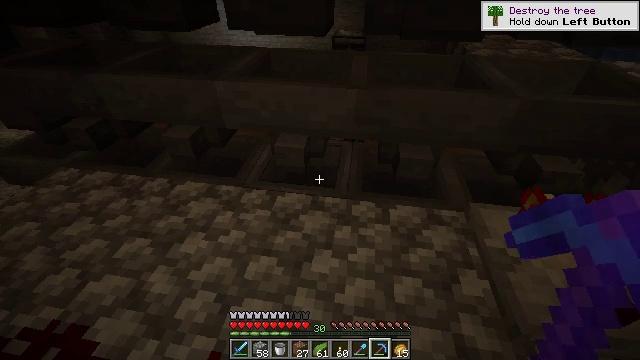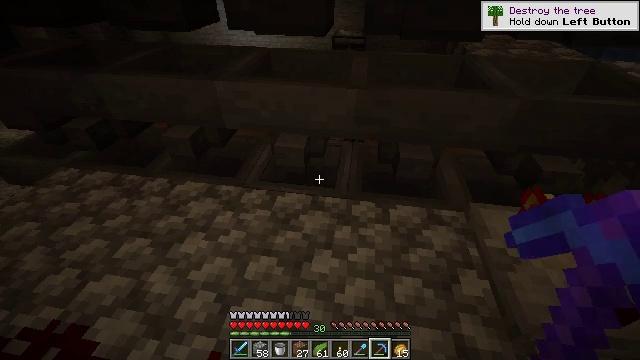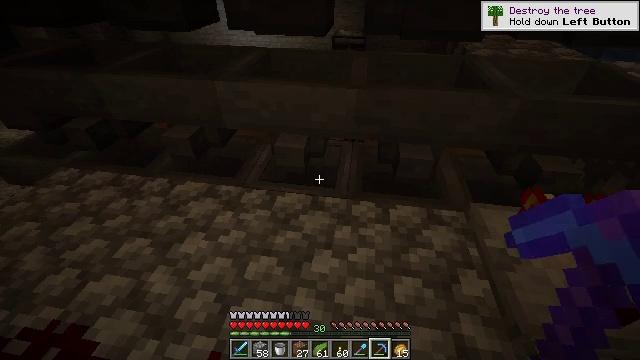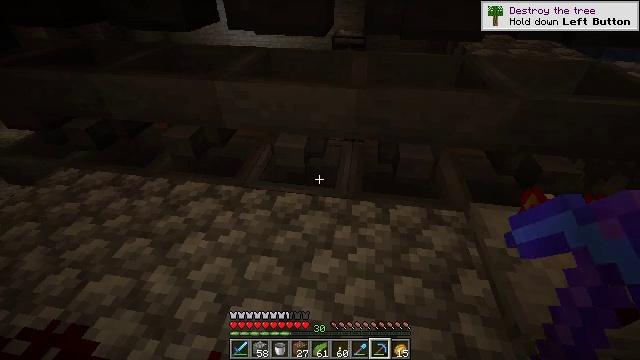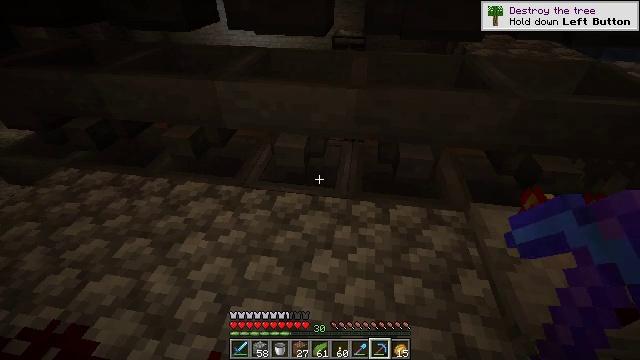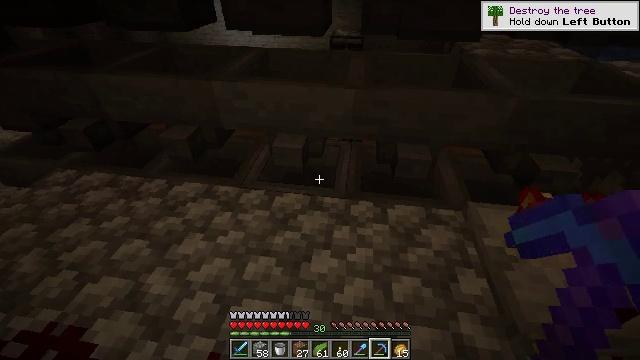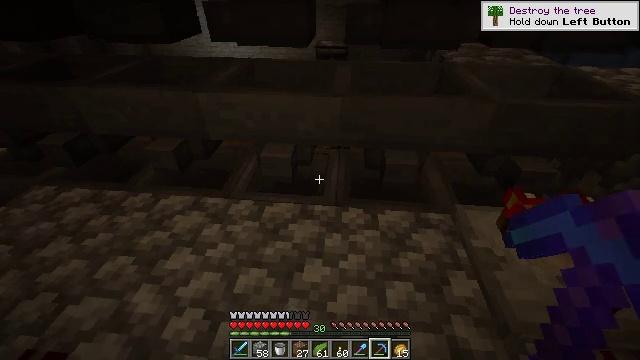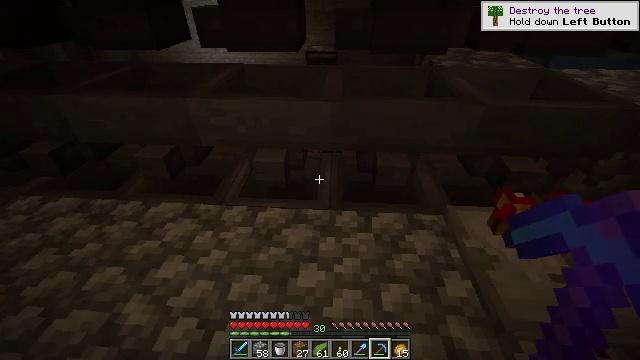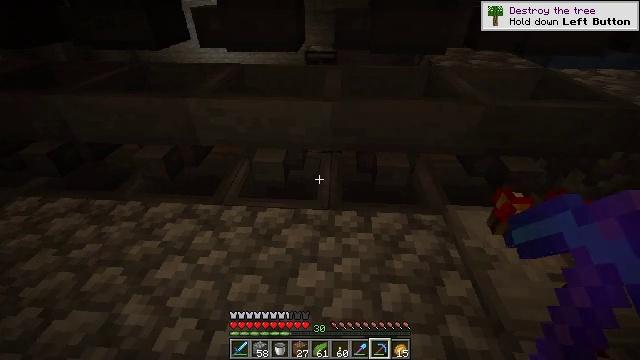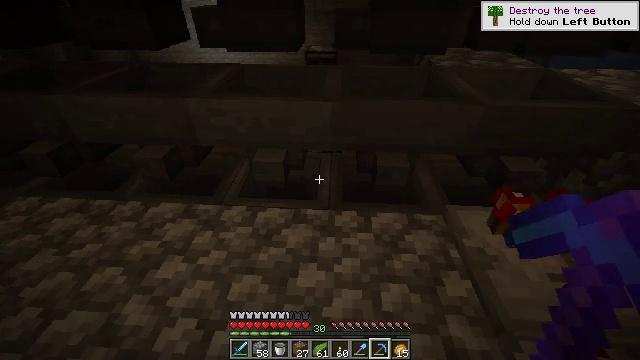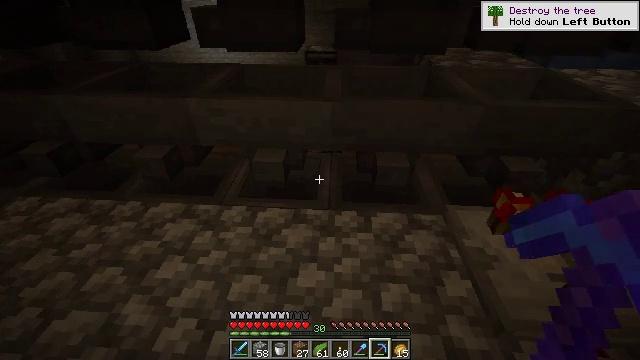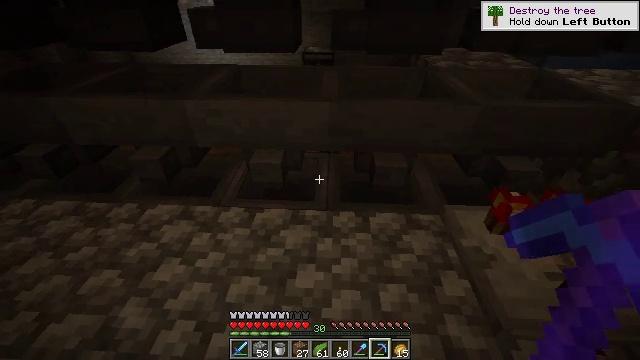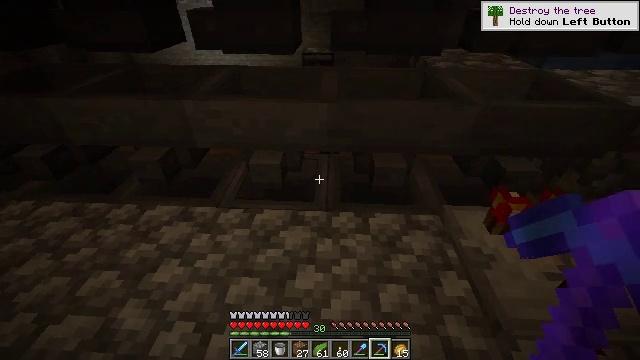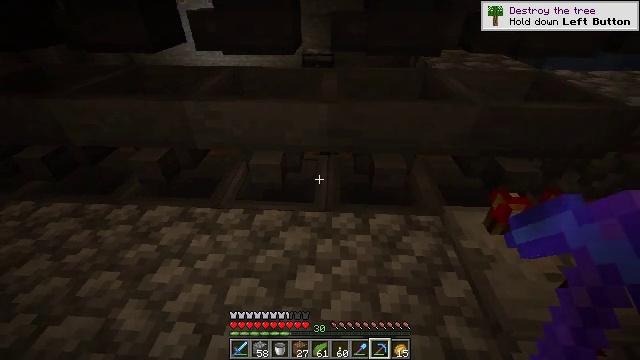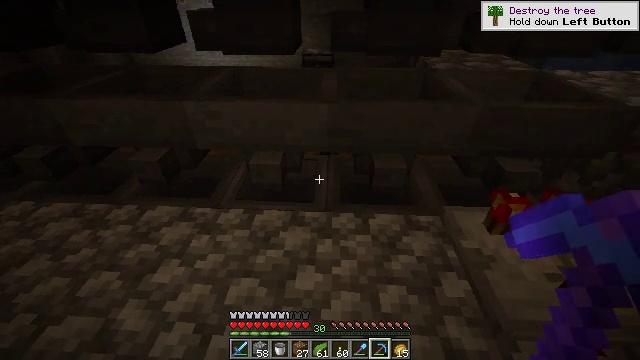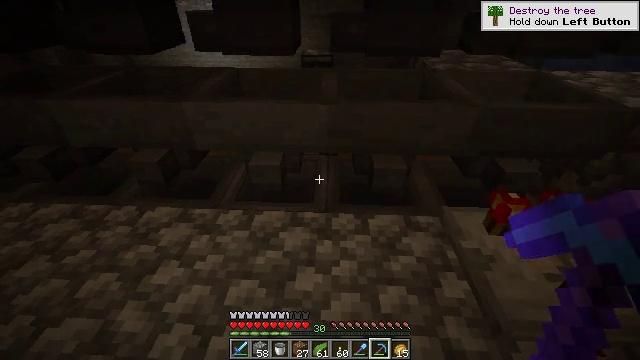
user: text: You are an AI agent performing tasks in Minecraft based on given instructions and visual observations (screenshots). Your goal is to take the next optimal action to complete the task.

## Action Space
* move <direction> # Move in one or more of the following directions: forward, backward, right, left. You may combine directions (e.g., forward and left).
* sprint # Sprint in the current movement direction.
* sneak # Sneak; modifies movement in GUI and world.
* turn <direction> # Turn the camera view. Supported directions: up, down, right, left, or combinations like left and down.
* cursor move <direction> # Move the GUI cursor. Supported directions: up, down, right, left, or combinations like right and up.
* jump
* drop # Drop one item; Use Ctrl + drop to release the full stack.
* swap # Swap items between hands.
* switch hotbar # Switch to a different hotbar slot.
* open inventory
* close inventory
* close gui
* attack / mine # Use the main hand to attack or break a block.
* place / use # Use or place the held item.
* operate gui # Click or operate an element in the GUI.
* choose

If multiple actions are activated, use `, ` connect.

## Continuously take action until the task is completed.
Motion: motion action
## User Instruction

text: Remove the redstone wall torch by mining.
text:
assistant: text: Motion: no_op
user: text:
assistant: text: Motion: no_op
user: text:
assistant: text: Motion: no_op
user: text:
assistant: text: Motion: no_op
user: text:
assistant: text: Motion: no_op
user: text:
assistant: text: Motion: turn right and up
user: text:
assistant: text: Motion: turn right
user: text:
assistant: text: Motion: no_op
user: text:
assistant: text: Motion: no_op
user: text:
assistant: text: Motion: no_op
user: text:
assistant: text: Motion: no_op
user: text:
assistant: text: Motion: no_op
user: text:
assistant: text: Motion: no_op
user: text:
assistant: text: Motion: no_op
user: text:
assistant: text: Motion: no_op
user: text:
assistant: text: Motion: no_op
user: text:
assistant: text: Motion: turn left
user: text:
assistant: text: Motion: turn left and down
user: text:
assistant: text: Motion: turn left and down
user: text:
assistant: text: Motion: turn left and down
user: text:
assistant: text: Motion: move left, turn left and down
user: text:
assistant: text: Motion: move left
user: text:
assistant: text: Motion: move left
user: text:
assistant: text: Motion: move left
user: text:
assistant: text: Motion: move left
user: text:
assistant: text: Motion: move forward and move left
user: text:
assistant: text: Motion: move forward and move left
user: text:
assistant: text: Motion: move forward and move left, turn right
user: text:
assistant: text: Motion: move forward and move left, turn right
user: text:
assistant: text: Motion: move forward and move left, turn right and down